Aerial crown-view tile of a tropical tree (Barro Colorado Island, Panama), acquired 20241112:
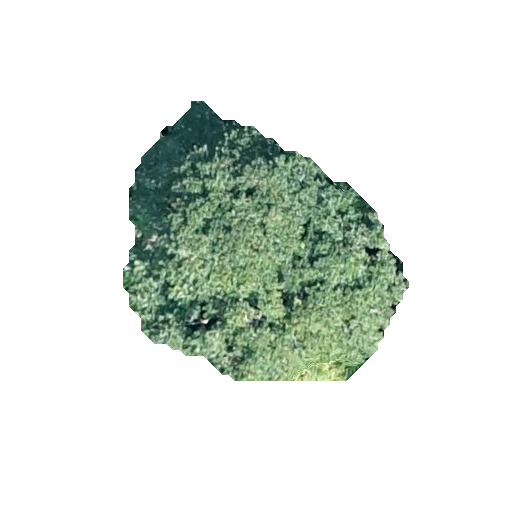
Species: Trattinnickia aspera
GBIF accepted scientific name: Trattinnickia aspera
Crown area: 86.176 m²